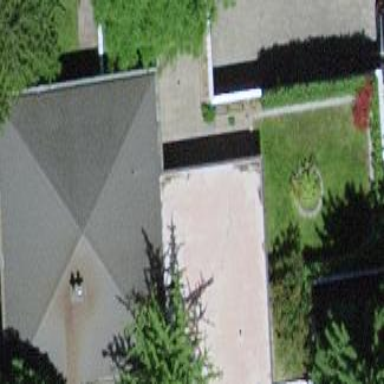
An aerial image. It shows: Residential building.